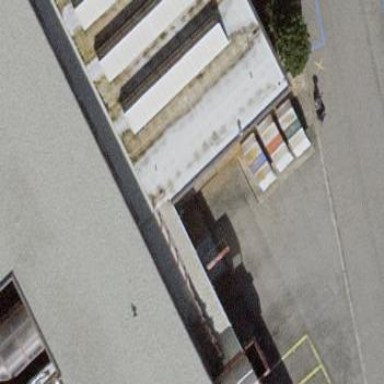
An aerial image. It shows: View of roof of building.